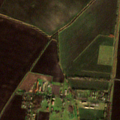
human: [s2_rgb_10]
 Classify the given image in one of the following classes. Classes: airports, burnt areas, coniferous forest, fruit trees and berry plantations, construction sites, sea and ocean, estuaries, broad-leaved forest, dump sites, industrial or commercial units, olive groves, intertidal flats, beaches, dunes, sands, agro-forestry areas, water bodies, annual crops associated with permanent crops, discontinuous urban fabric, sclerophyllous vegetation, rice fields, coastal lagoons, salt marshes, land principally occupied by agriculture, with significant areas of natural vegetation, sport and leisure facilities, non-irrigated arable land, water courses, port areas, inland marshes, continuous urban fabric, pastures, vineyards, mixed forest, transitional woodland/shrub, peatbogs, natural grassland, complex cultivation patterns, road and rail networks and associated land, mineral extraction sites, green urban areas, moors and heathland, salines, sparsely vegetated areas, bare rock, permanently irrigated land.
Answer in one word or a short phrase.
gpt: non-irrigated arable land, land principally occupied by agriculture, with significant areas of natural vegetation